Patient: sex M, age 75
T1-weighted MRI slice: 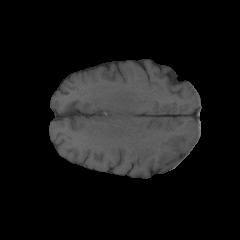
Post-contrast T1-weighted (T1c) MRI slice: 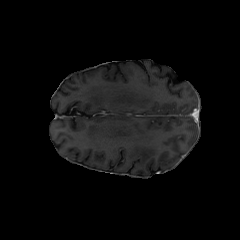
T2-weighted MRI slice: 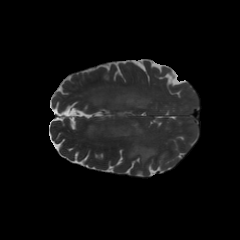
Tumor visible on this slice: yes
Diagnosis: Glioblastoma, IDH-wildtype
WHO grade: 4